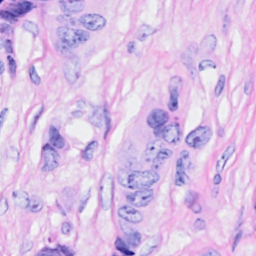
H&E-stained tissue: Breast